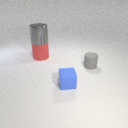
small gray rubber cylinder in front of large red rubber cylinder